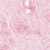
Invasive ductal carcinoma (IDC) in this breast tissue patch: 0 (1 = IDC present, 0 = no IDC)